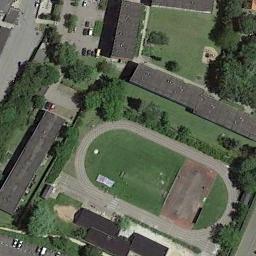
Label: ground_track_field